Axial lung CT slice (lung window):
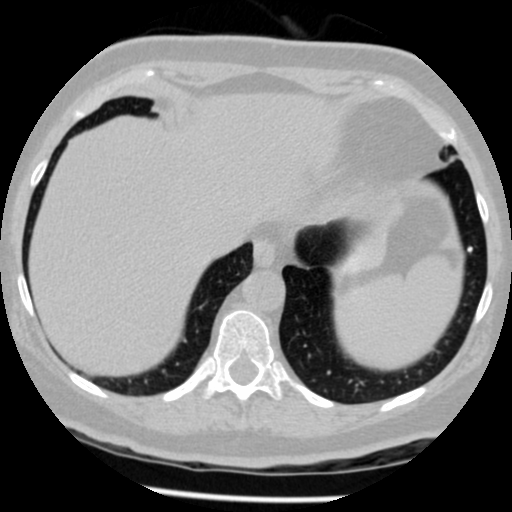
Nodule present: yes
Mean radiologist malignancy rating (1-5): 1